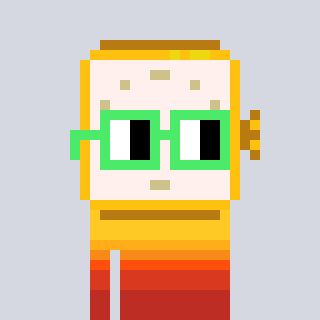
a pixel art character with square light green glasses, a watch-shaped head and a bluegrey-colored body on a cool background